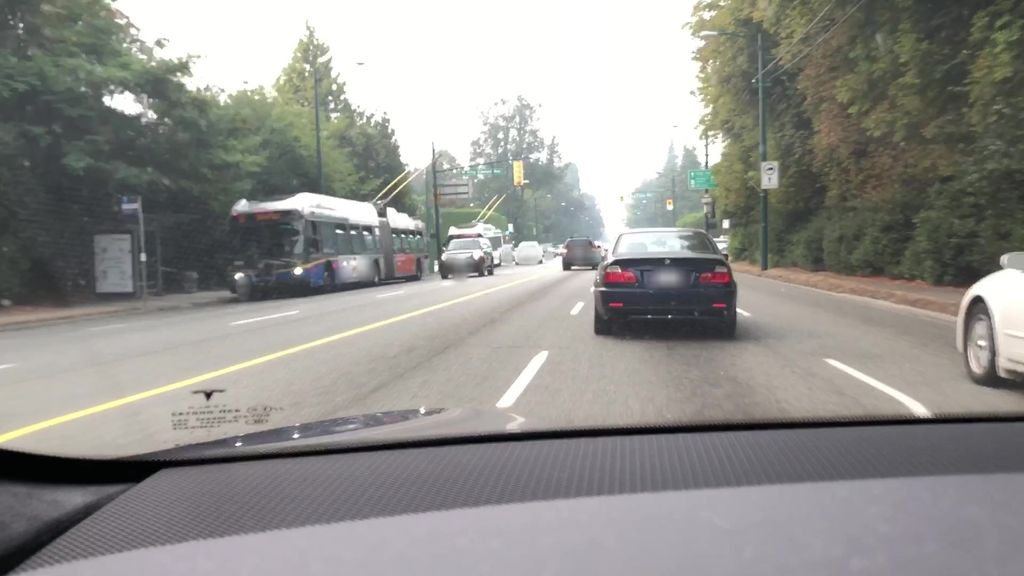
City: vancouver